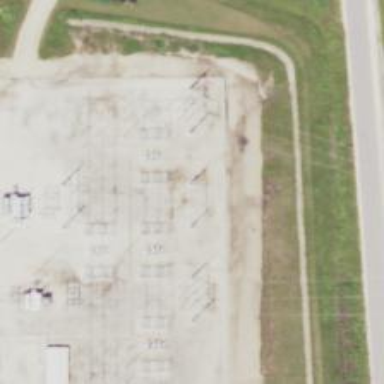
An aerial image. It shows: Switch used for power control.